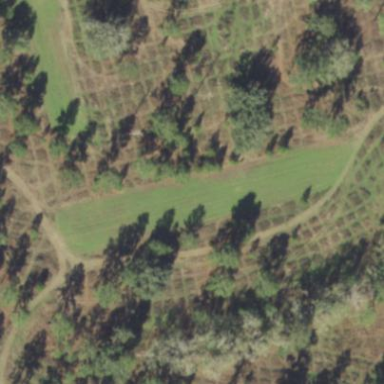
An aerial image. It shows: Orchard.